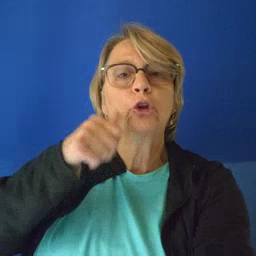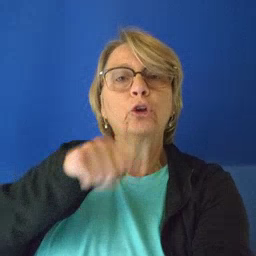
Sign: girl